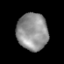
Tissue: prostate
Cell type: B cells
Senescence score: 0.7605
Nuclear area (px): 1112
Mean DAPI intensity: 145.834